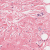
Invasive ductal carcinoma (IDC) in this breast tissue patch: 0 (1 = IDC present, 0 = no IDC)